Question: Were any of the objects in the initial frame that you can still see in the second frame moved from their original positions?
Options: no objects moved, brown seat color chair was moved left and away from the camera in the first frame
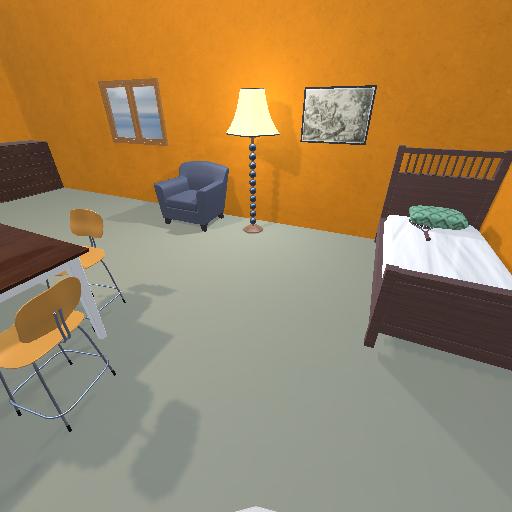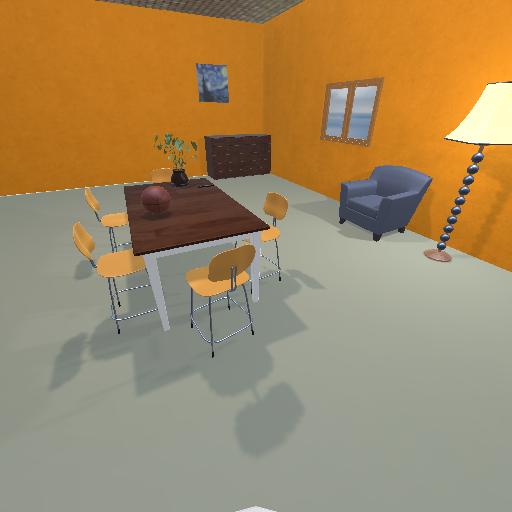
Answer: no objects moved